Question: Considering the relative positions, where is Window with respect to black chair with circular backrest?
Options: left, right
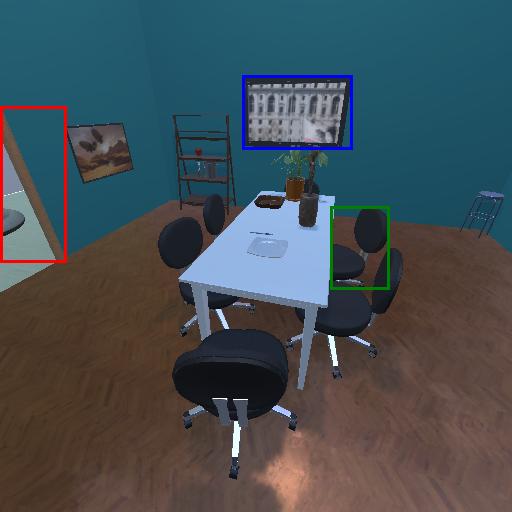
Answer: left